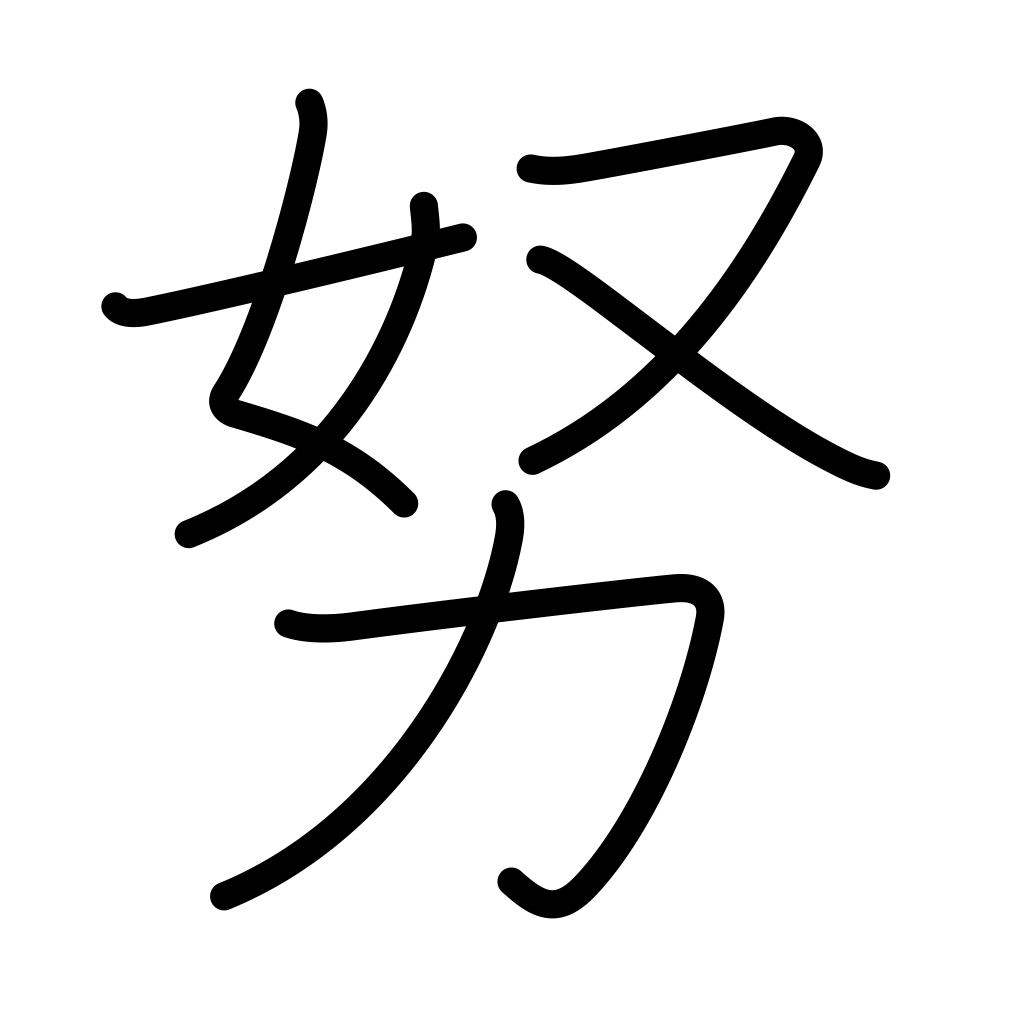
Meaning: toil, diligent, as much as possible